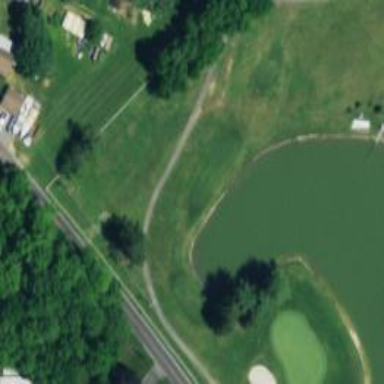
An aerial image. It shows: Golf tee.